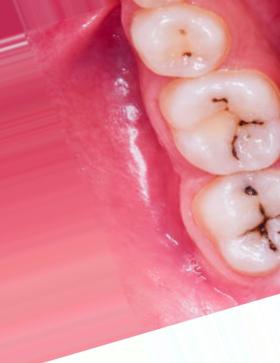
Condition: Caries